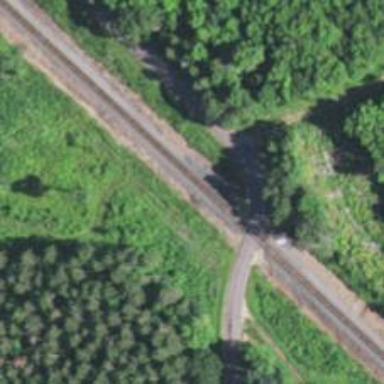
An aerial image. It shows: Railway level crossing.